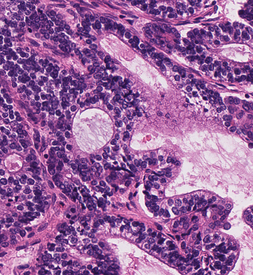
Tumor epithelial tissue: yes
Tumor-associated stroma tissue: yes
Normal tissue: no